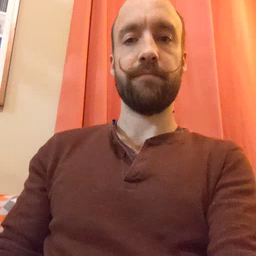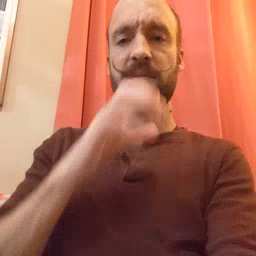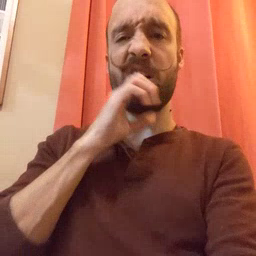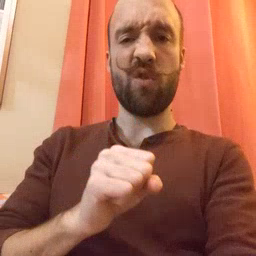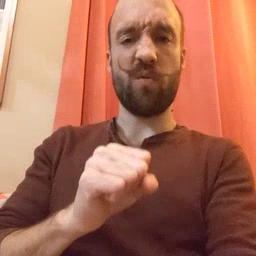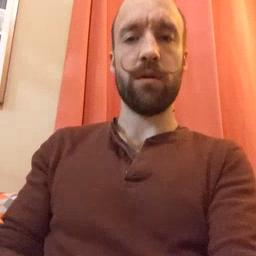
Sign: old